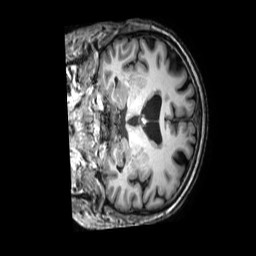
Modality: T1w
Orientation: coronal
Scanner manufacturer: philips
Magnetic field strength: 3 T
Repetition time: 0.009899 s
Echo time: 0.004604 s